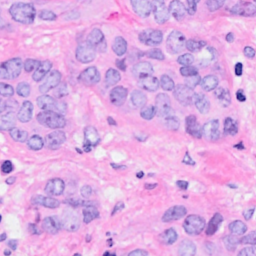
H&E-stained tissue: Breast